【题型】解答题　【知识点】解析几何　【难度】easy
已知抛物线 \(y^2 = 2px(p > 0)\).

\begin{enumerate}
    \item[(1)] 若该抛物线的焦点 \(F\) 到准线的距离为 1，求抛物线的标准方程；
    \item[(2)] 若 \(p = 2\)，\(O\) 为坐标原点，斜率为 2 且过焦点 \(F\) 的直线 \(l\) 交此抛物线于 \(A\)、\(B\) 两点，求 \(\triangle AOB\) 的面积.
\end{enumerate}
【解答】
\noindent \textbf{【详解】}

(1) 因为抛物线的焦点 \(F\) 到准线的距离为 1.

所以 \(p = 1\).

故抛物线的标准方程为 \(y^2 = 2x\).

(2) 因为 \(p = 2\).

所以抛物线方程为 \(y^2 = 4x\)，焦点坐标为 \((1,0)\).

又因为直线 \(l\) 过焦点 \(F\) 且斜率为 2.

所以直线 \(l\) 的方程为：\(y = 2x - 2\).

设两交点坐标为 \(A(x_1,y_1)\)，\(B(x_2,y_2)\).

联立方程组 \(\begin{cases} y^2 = 4x \\ y = 2x - 2 \end{cases}\)，化简得 \(x^2 - 3x + 1 = 0\).

\(x_1 + x_2 = 3\)，\(x_1x_2 = 1\).

所以 \(|AB| = \sqrt{1 + k^2} \times \sqrt{(x_1 + x_2)^2 - 4x_1x_2} = \sqrt{1 + 4} \times \sqrt{9 - 4} = 5\).

又因为 \(O\) 到直线 \(l\) 的距离 \(d = \frac{|-2|}{\sqrt{5}} = \frac{2\sqrt{5}}{5}\).

所以 \(S_{\triangle AOB} = \frac{1}{2} \times 5 \times \frac{2\sqrt{5}}{5} = \sqrt{5}\).

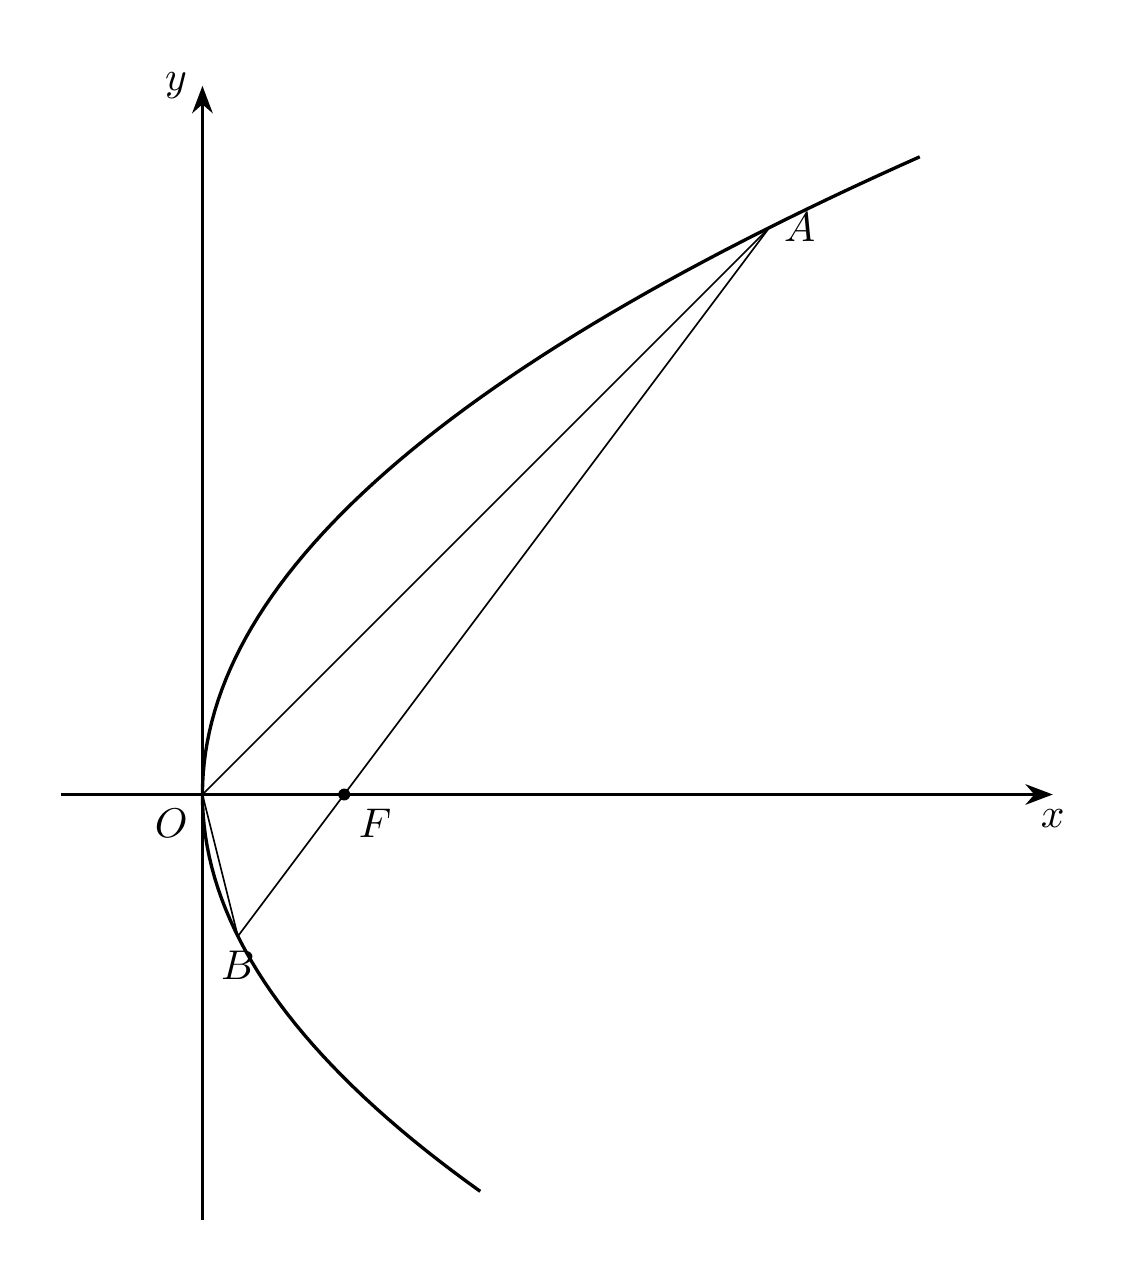